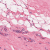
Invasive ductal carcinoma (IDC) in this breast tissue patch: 0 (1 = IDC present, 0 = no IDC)